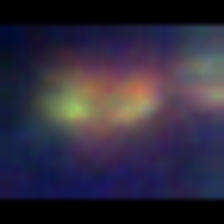
Taxon: Chaetoceros
Group: Diatoms